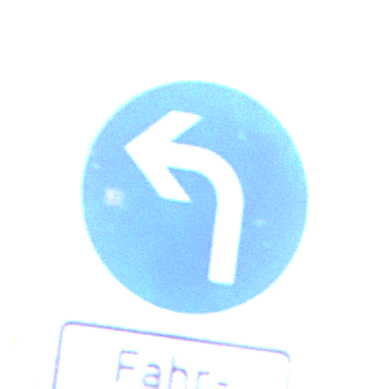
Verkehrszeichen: VorgeschriebeneFahrtrichtungLinks
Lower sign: SonstigeFahrzeugePersonengruppenFrei4
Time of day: Midday
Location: Roofed (Underpass)
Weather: Clear
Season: NotSpecified
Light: Natural